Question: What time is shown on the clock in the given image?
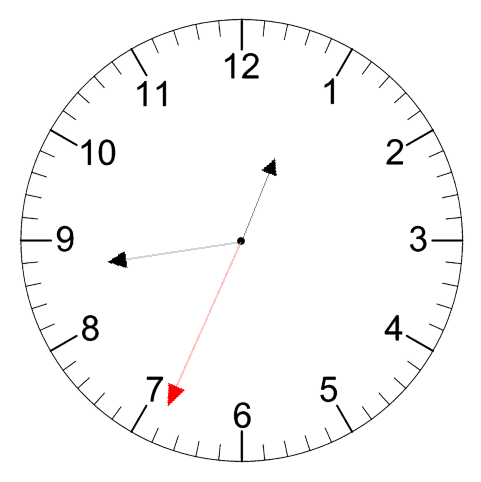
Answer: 12:43:34